Interaction volume radius: 10 \u00c5
Interaction volume height: 25 \u00c5
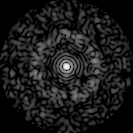
Disorder parameter: 0.8307